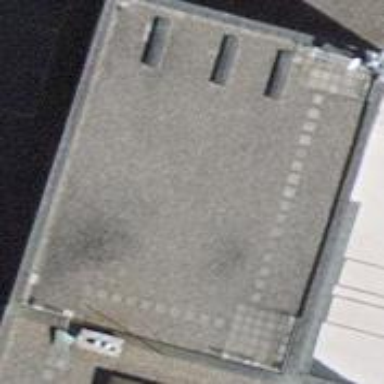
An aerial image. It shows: Industrial building.